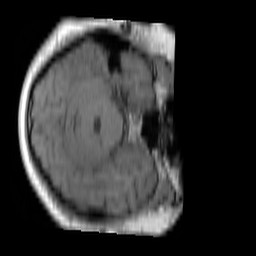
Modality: T1w
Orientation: axial
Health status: ill
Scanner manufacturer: siemens
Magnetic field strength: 3 T
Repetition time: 0.4 s
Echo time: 0.00246 s